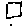
Label: square